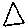
Label: triangle